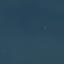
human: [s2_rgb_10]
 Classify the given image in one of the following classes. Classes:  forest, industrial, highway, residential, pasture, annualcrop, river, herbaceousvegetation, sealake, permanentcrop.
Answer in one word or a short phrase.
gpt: SeaLake